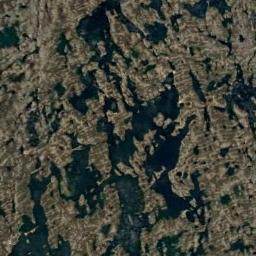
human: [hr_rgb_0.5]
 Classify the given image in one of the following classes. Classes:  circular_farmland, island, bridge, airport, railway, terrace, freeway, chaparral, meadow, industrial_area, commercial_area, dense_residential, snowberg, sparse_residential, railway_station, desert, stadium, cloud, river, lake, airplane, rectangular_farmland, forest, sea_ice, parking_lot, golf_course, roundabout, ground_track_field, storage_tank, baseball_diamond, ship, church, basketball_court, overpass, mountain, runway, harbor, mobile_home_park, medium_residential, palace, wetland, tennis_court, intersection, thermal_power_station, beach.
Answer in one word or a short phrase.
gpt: wetland